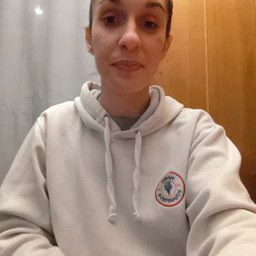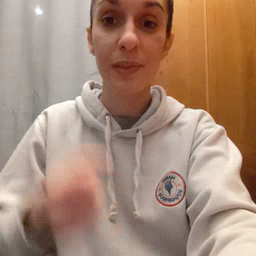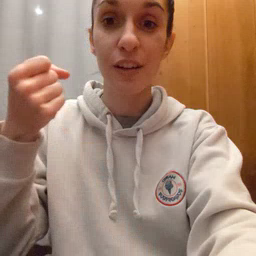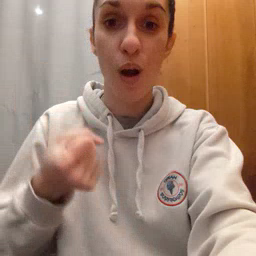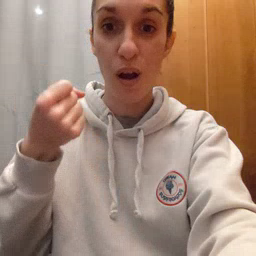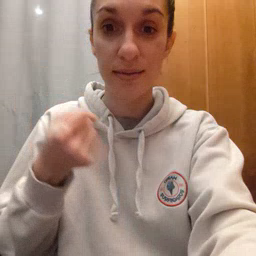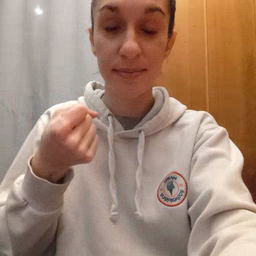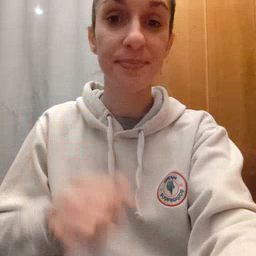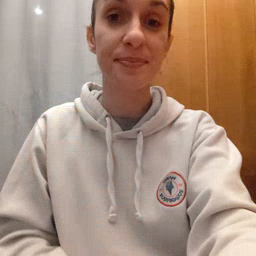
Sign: car